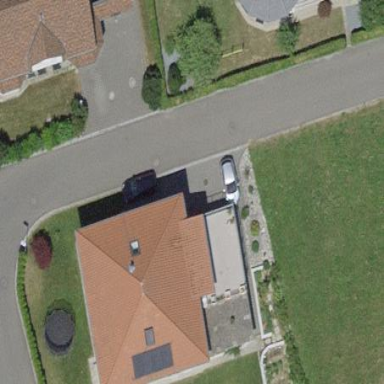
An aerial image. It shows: House with pyramidal roof shape.